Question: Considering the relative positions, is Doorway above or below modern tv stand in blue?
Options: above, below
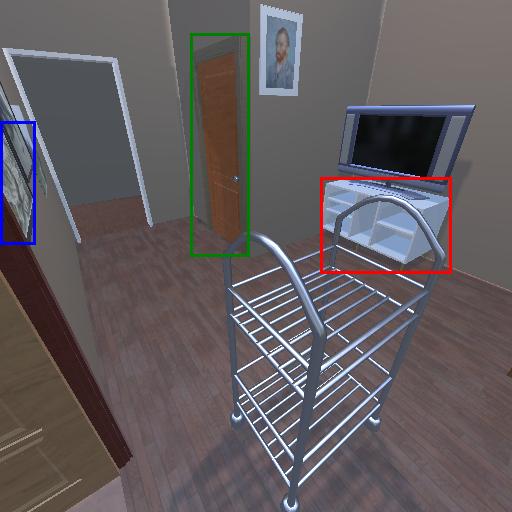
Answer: above